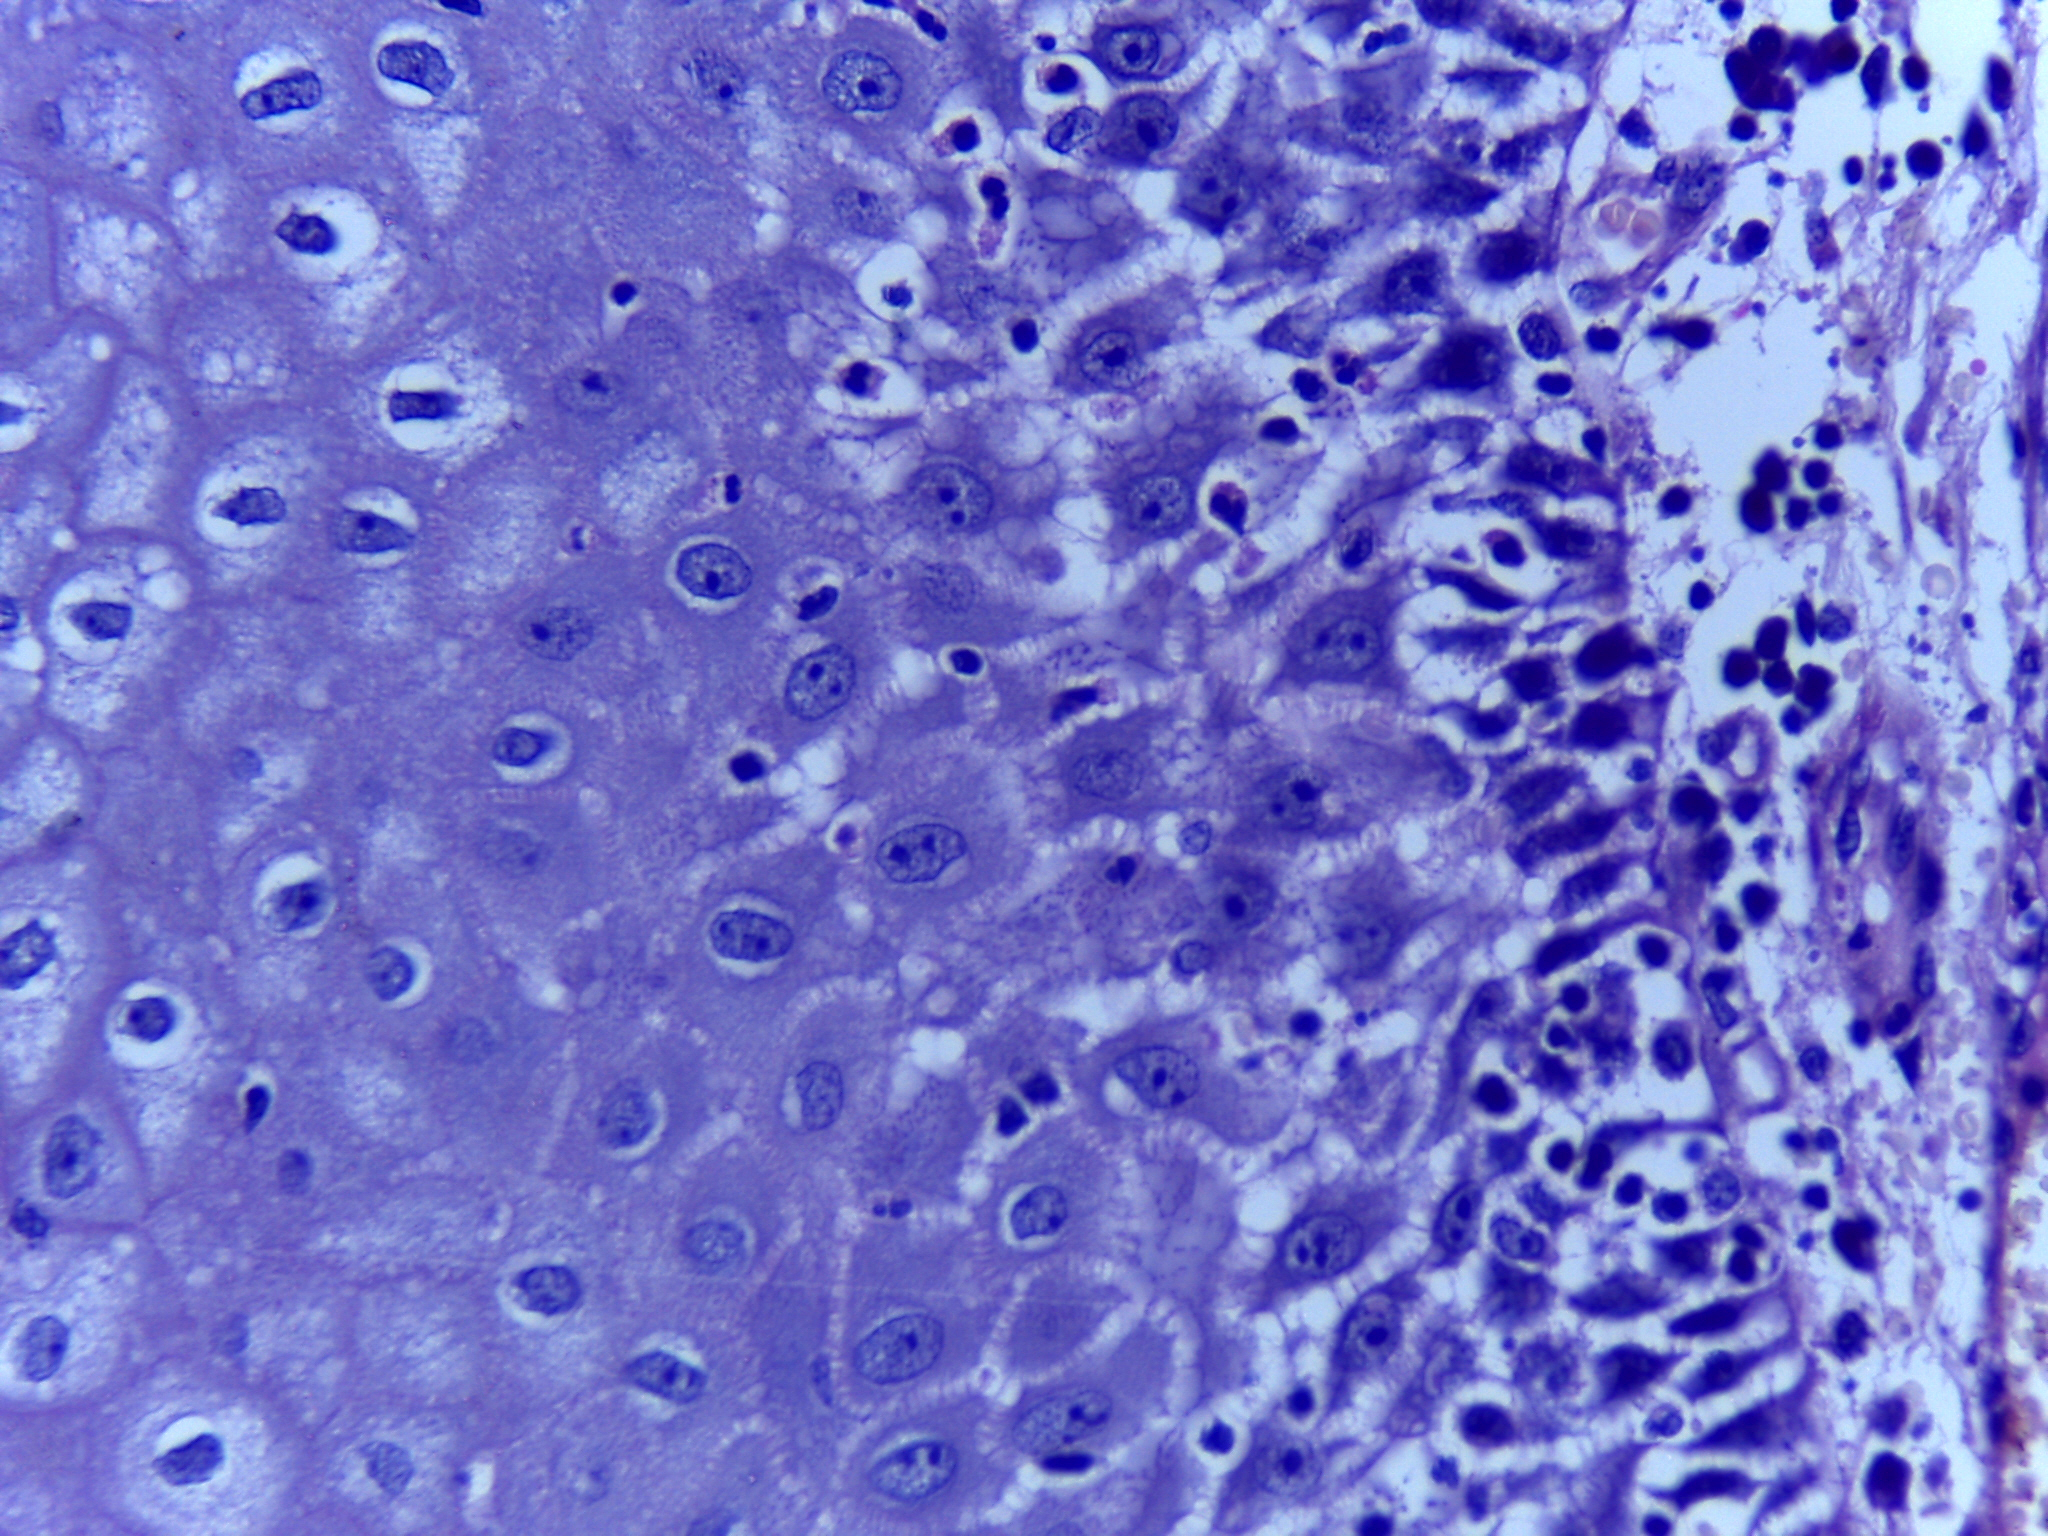
Diagnosis: OSCC